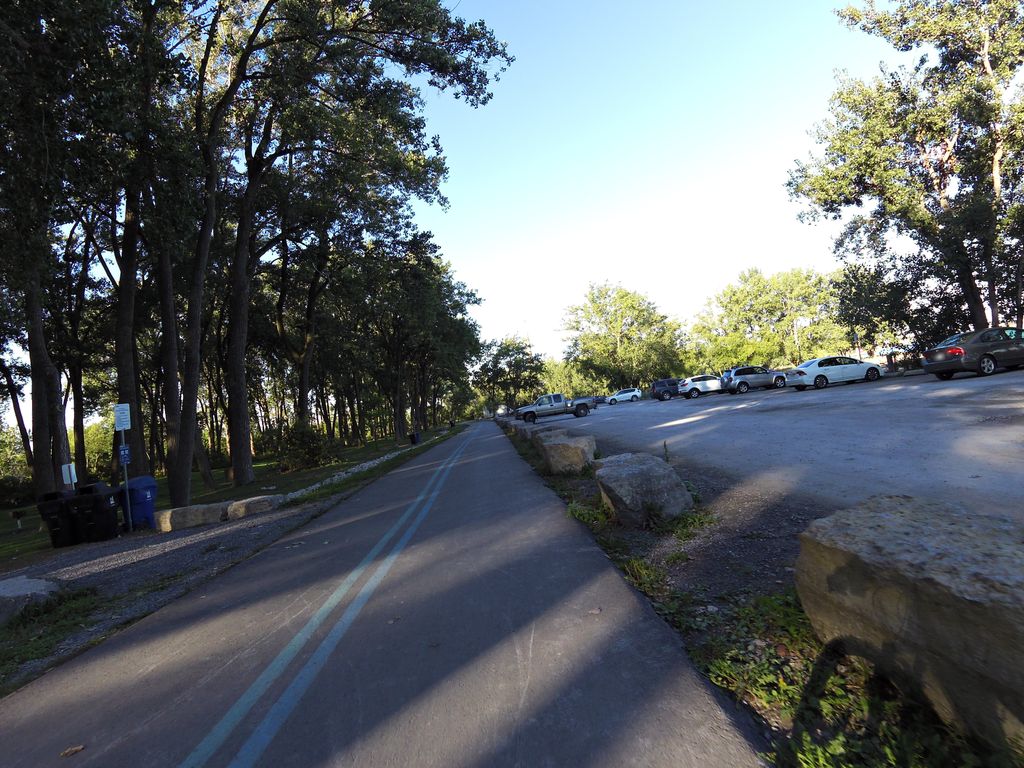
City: toronto